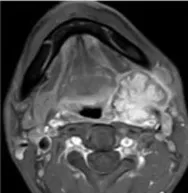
Axial gadolinium-enhanced T1-weighted image (D) showed heterogeneous enhancement with a hypointense rim.
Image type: radiology (mri)